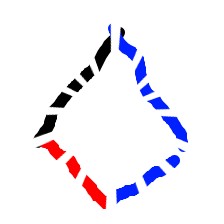
Shape: kite